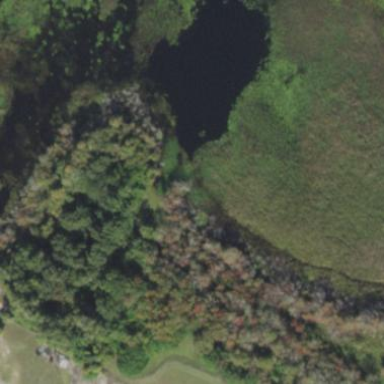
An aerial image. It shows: Swamp in wetland area.